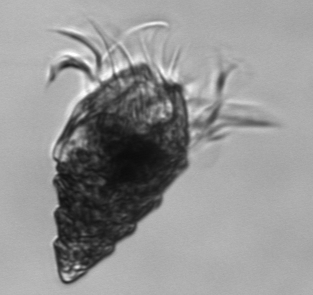
Label: Laboea_strobila